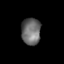
Tissue: skin
Cell type: Epithelial cells
Senescence score: 0.2306
Nuclear area (px): 499
Mean DAPI intensity: 109.028